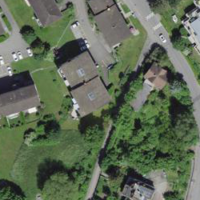
EUNIS habitat code: 55
Species observed at this site:
Helleborus niger